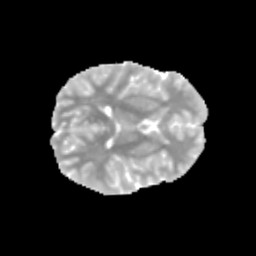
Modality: MD
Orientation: axial
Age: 12
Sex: male
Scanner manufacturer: siemens
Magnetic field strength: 3 T
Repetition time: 3.8 s
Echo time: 0.07 s